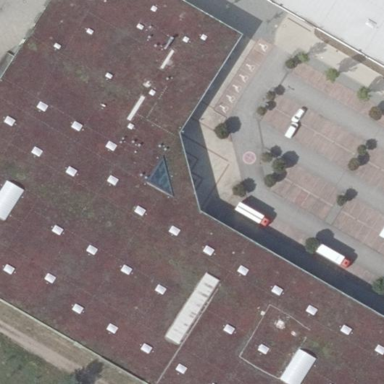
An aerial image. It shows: Warehouse.